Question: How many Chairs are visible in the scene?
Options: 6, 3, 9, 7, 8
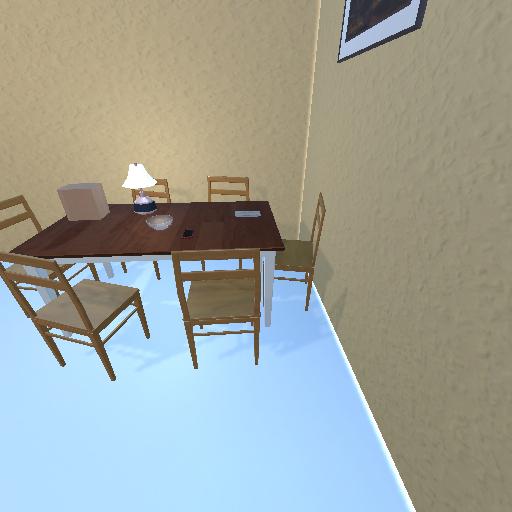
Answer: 6